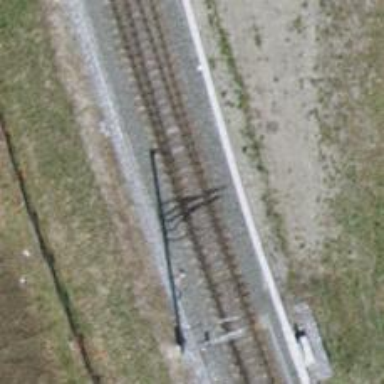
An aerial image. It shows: Railway switch.